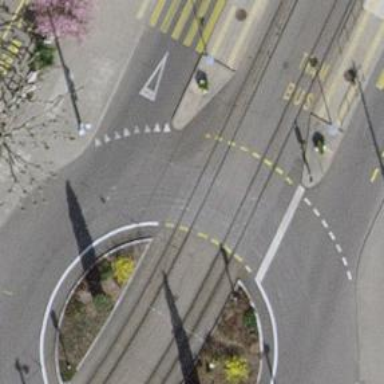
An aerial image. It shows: Road with traffic signals.